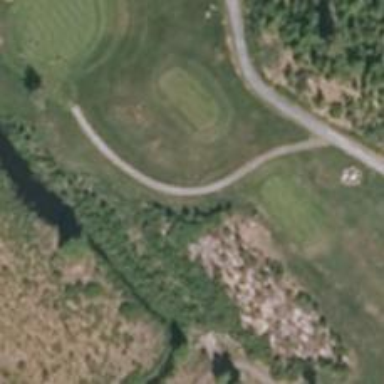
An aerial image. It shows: Path for both road and golf.